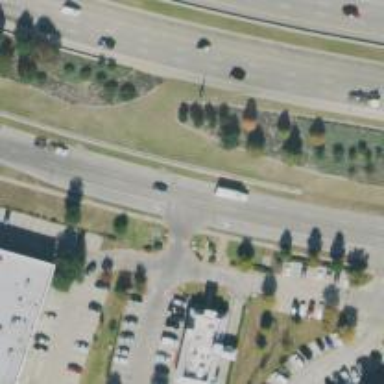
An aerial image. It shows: Secondary road with frontage road alongside.